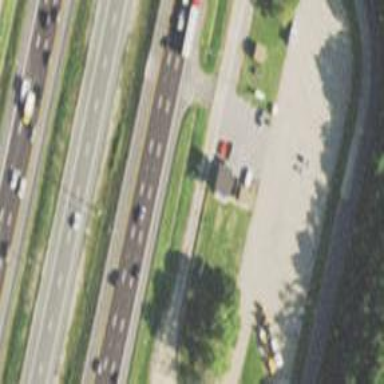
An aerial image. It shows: Rest area along the road.